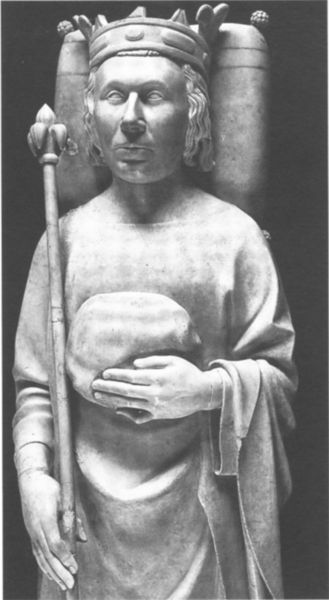
Titel: Gisant Karls V.
Standort: Herkunftsort: Maubuisson (EU - F)
Institution: Paris, Louvre
Schlagwörter: hand, mann, falten, gesicht, mensch, stein, figur, gewand, haare, frontal, krone, skulptur, kissen, könig, thron, steif, plastik, foto, schwarzweiß, grab, zepter, gra